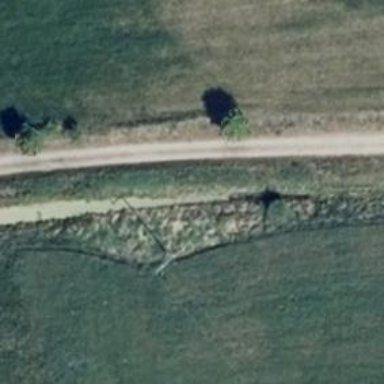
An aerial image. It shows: Sandy track road with grade3 tracktype.